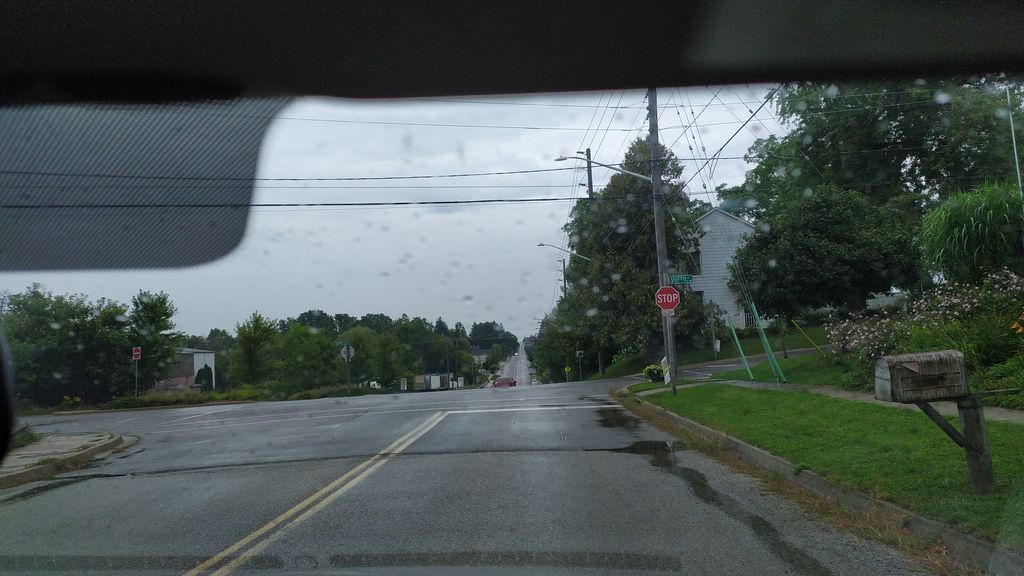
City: kitchener-waterloo